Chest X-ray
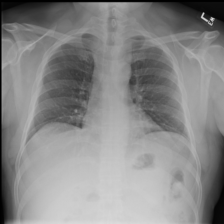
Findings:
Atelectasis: negative
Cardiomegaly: negative
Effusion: negative
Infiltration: negative
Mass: negative
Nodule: negative
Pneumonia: negative
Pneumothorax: negative
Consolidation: negative
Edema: negative
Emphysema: negative
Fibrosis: negative
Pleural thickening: negative
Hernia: negative